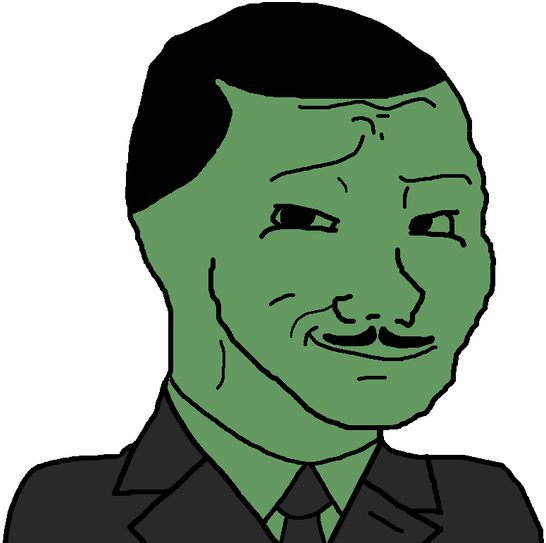
Label: 5_Smugjak